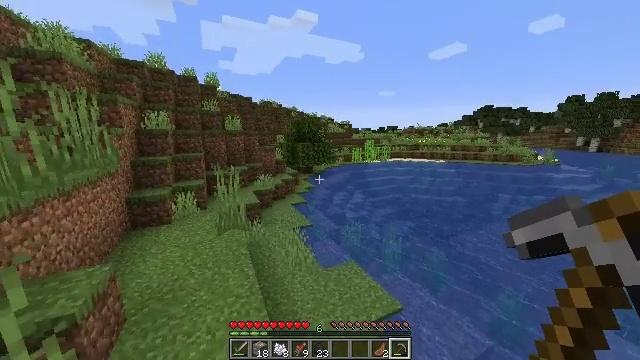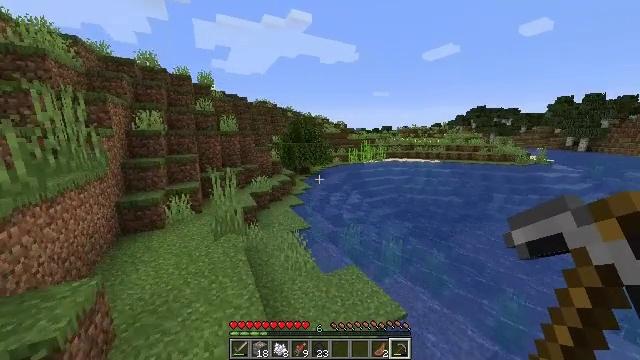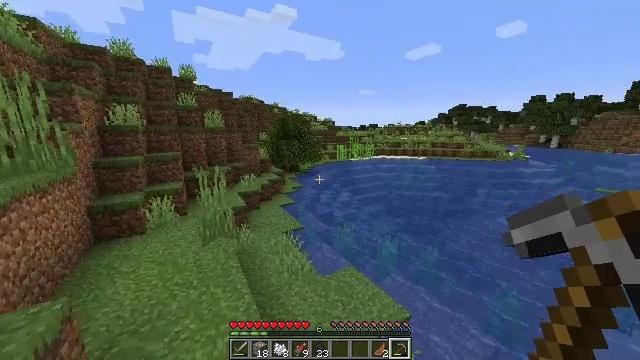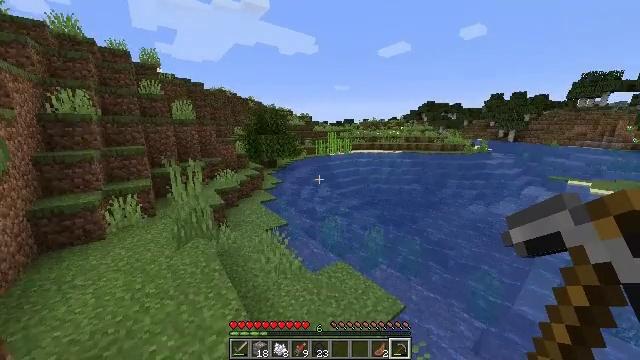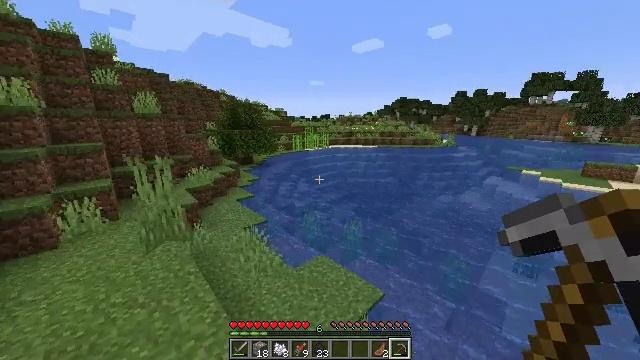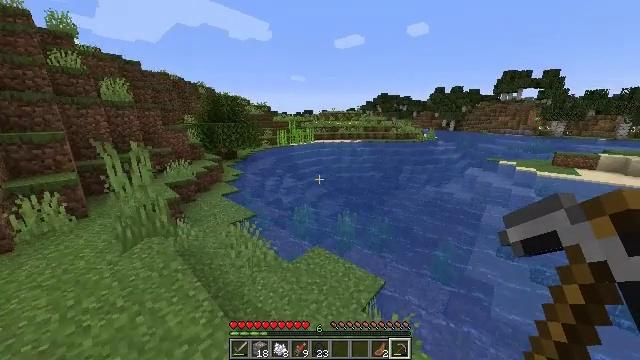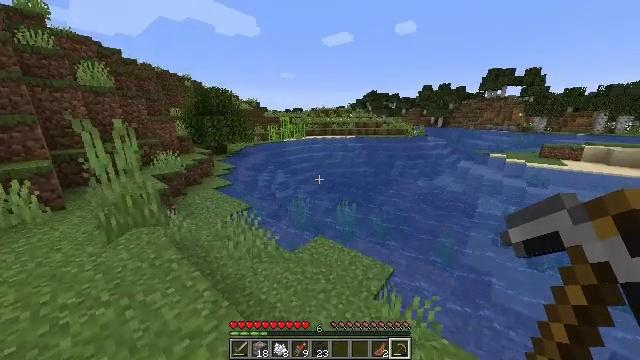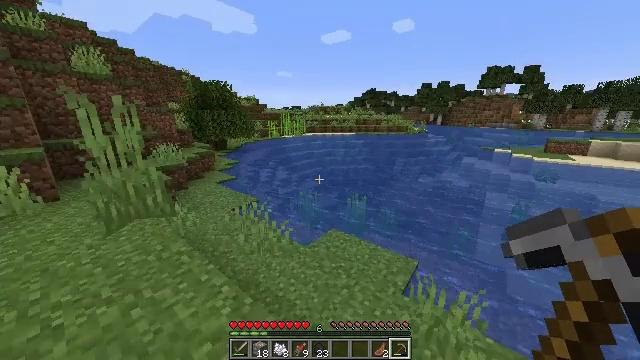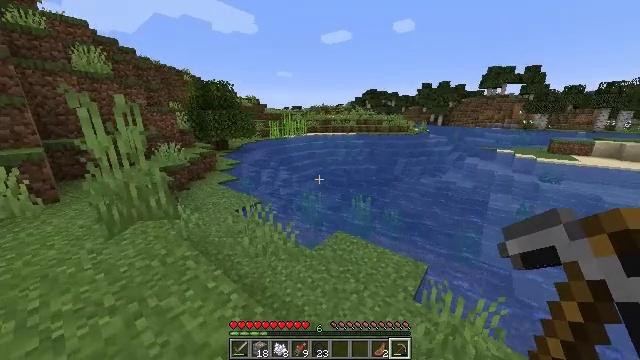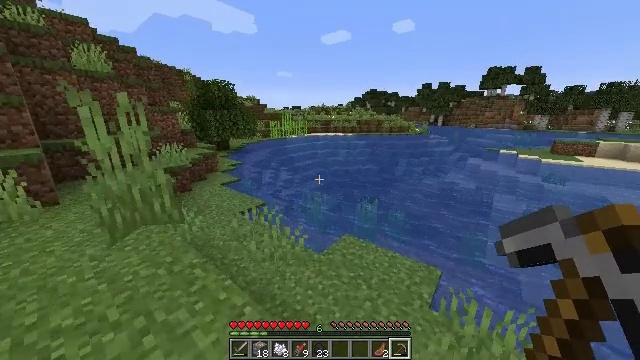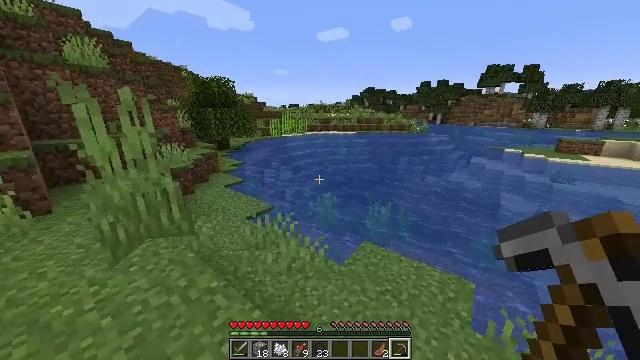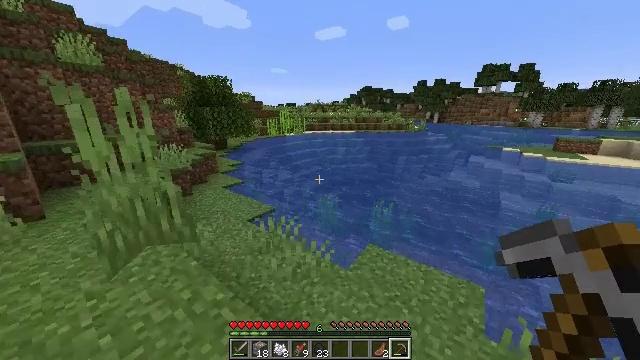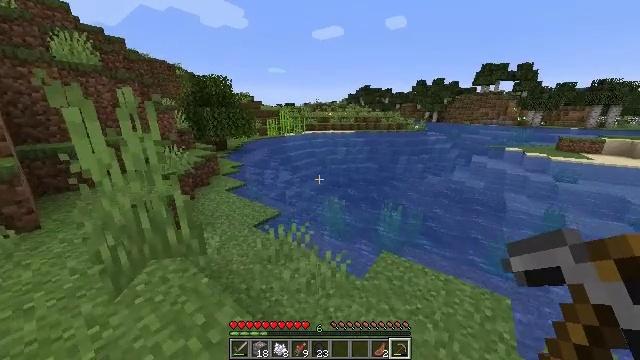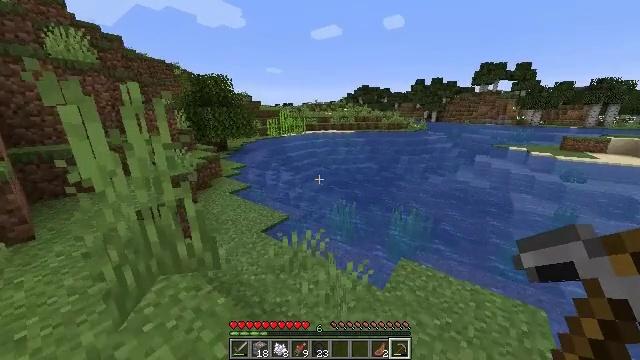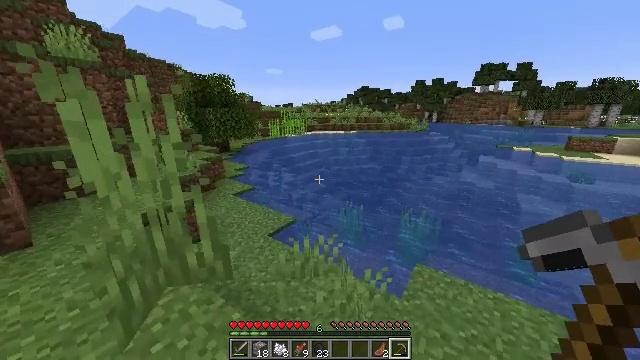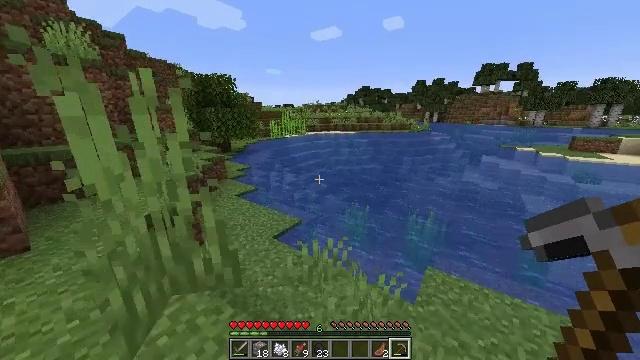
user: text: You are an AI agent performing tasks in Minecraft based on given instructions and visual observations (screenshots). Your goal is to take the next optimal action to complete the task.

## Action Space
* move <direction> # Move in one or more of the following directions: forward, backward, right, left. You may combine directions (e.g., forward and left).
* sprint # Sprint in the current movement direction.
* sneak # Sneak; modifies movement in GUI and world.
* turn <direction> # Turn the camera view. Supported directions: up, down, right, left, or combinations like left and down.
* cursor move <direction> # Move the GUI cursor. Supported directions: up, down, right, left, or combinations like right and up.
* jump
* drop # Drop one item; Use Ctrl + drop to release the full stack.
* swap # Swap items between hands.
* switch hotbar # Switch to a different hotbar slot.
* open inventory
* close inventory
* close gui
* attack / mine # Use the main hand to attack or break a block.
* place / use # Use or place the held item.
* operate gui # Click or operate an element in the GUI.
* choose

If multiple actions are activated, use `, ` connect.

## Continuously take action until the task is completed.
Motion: motion action
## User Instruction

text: Kill the salmon.
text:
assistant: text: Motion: move forward and move left, turn right, jump
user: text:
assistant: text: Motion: move forward and move left, turn right, jump
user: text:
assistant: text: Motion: move forward and move left, turn right and down, jump
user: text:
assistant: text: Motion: move forward and move left, turn right and down, jump
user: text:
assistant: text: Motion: move forward and move left, turn right
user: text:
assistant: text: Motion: move forward and move left, turn right
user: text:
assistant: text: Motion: move forward and move left
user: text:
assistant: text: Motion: move forward and move left
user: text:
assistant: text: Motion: move forward and move left
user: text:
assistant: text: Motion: move forward and move left
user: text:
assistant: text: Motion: move forward and move left
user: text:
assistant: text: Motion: move forward and move left
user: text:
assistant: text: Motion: move forward and move left
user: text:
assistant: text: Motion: move forward and move left
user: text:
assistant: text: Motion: move forward and move left
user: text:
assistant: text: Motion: move forward and move left
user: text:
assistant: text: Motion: move forward and move left
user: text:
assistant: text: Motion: move forward and move left, jump
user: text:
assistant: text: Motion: move forward and move left, jump
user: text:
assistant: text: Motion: move forward and move left, jump
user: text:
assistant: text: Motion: move forward and move left, jump
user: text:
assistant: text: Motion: move forward and move left, jump
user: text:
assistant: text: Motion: move forward and move left, jump
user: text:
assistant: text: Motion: move forward and move left, jump
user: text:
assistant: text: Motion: move forward and move left, jump
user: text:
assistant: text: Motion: move forward and move left, jump
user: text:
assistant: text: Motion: move forward and move left, jump
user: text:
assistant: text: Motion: move forward, jump
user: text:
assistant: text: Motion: move forward, jump
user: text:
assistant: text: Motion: move forward, jump